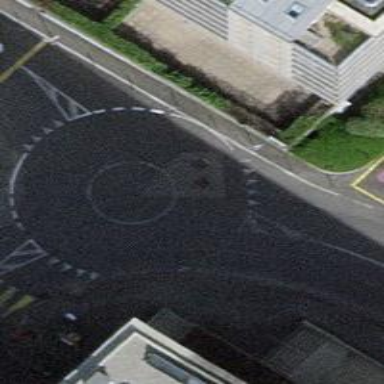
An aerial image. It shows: Mini roundabout on the road.